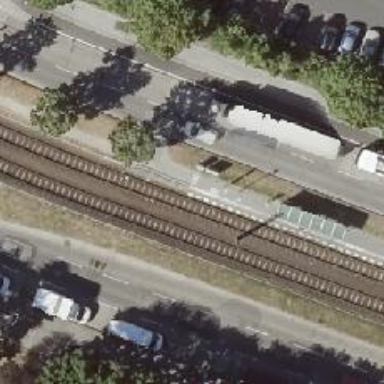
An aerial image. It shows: Platform for public transport with shelter. It is tram platform.